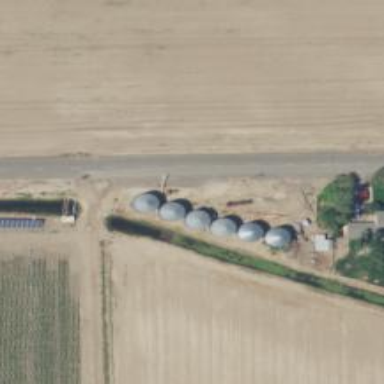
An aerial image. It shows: Silo.